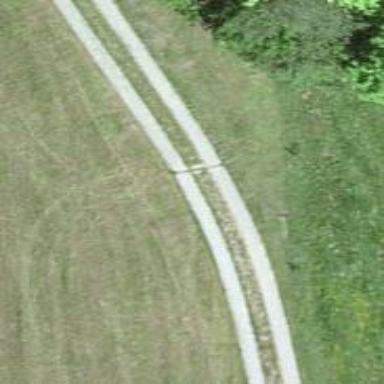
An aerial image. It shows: Track road with grade3 tracktype.